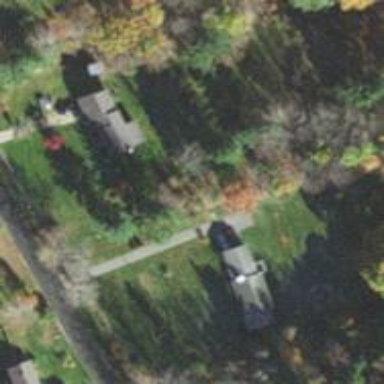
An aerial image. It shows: Driveway.